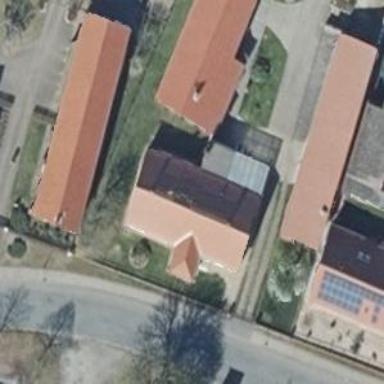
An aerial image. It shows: House with flat grey roof.